Chest X-ray:
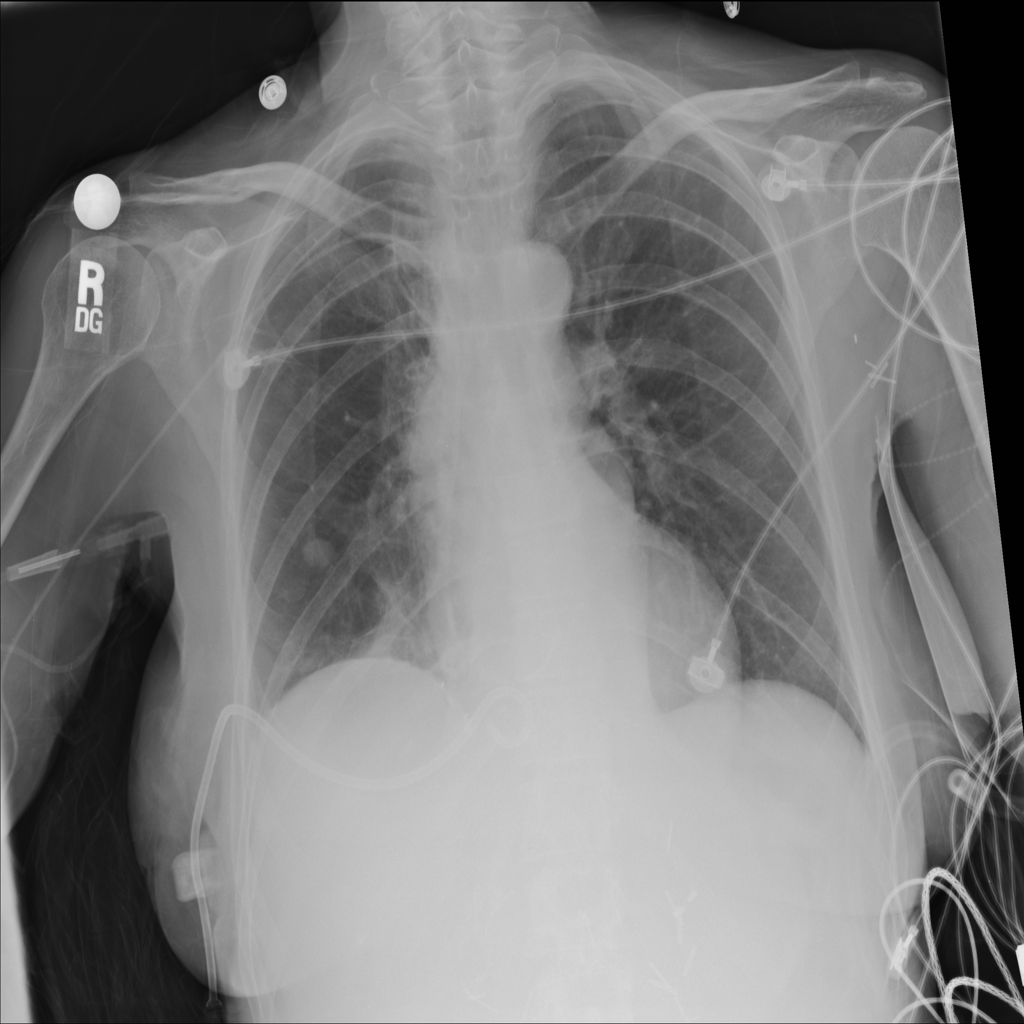
Findings: Nodule, Consolidation, Effusion
No abnormal finding: no